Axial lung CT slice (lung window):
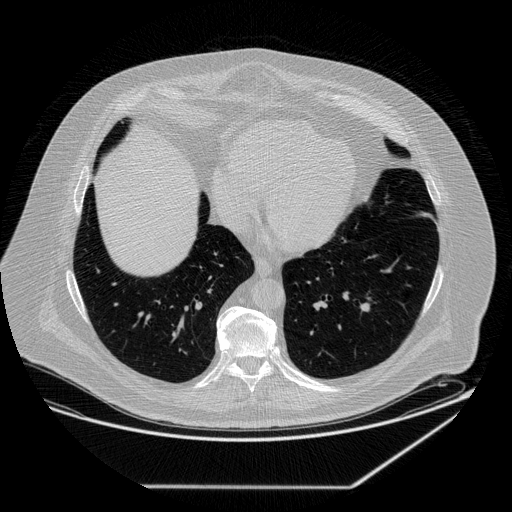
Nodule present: no